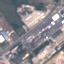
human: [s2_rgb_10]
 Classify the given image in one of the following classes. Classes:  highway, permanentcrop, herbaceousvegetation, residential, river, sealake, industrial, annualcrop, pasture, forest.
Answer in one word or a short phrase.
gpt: Industrial